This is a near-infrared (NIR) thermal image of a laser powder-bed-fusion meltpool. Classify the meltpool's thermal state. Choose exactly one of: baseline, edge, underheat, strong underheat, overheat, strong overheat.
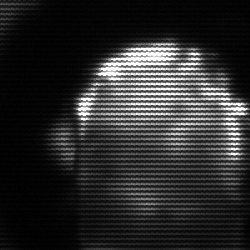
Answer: baseline